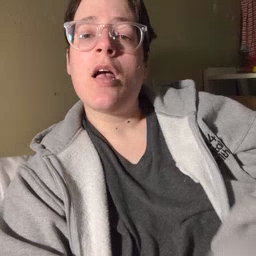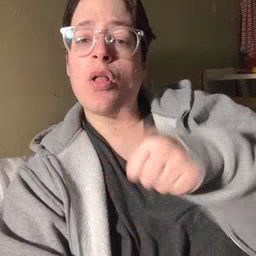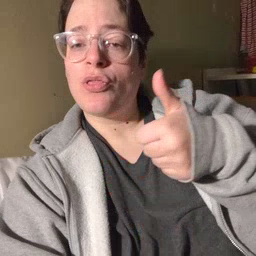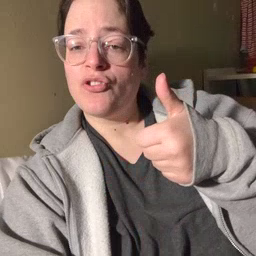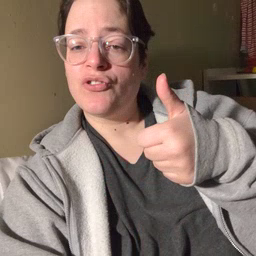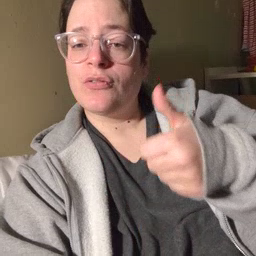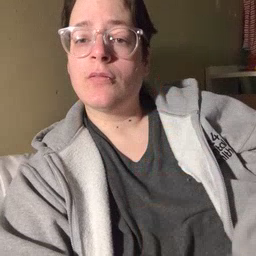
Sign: another